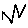
Label: zigzag